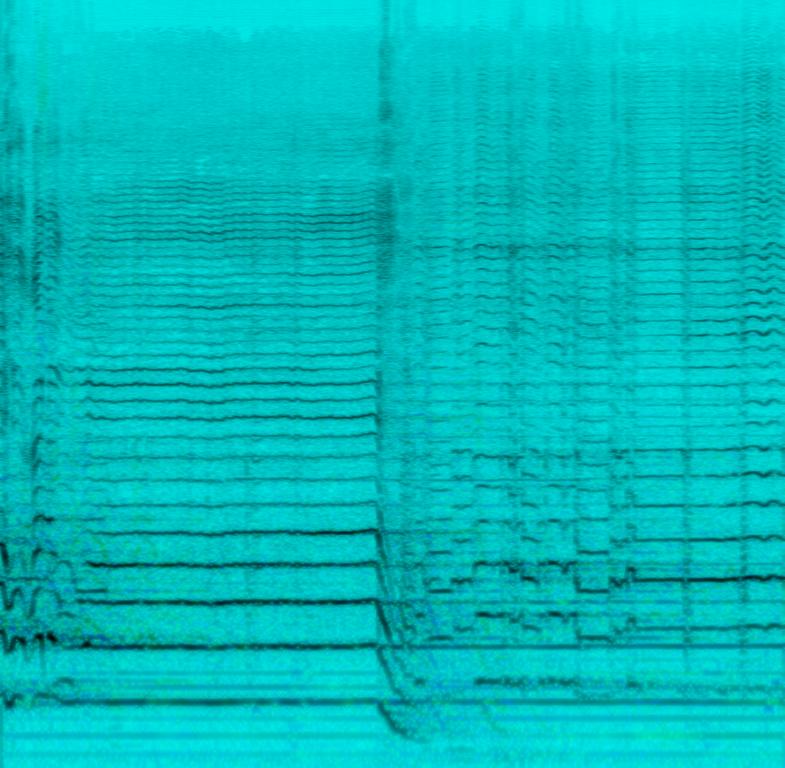
This is a Jordanian folk music piece. There is a male vocalist singing in the Arabic language in a melancholic manner. The melody is being played at a medium range by the rabab. There is a string section backing holding a single note. The atmosphere is solemn. This piece could be playing during a mourning scene in a drama movie that takes place in the Arab world.